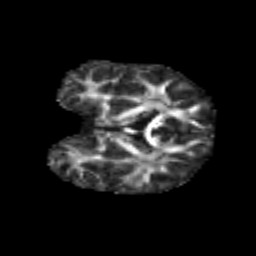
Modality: FA
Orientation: coronal
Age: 6
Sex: male
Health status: healthy